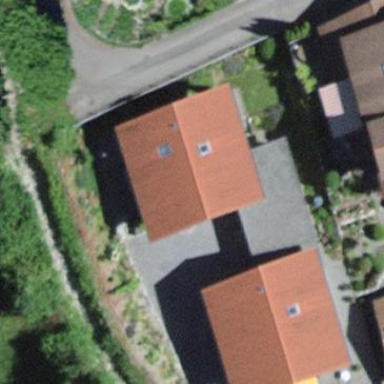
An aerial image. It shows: Residential building.